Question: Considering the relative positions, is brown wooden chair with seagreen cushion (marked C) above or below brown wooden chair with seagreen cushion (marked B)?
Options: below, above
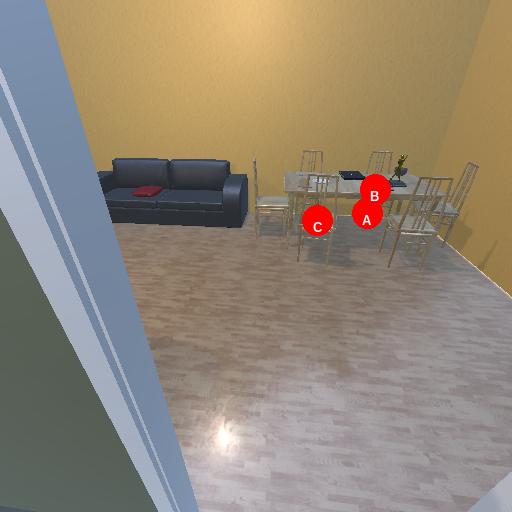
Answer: below